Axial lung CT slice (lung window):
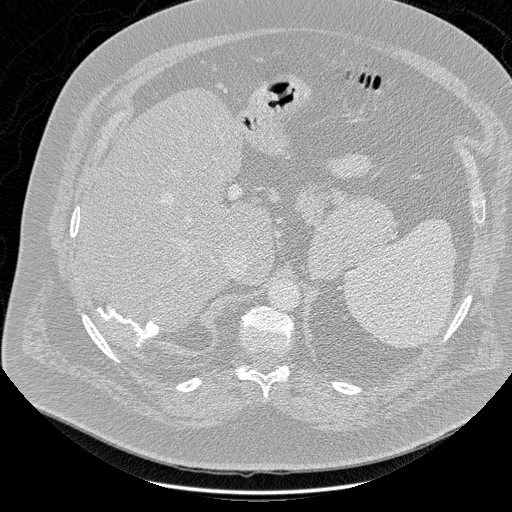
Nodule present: no